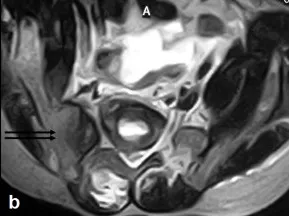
T2W MRI image (b) shows that the lesion in right iliac bone is hyperintense (double arrows).
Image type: radiology (mri)